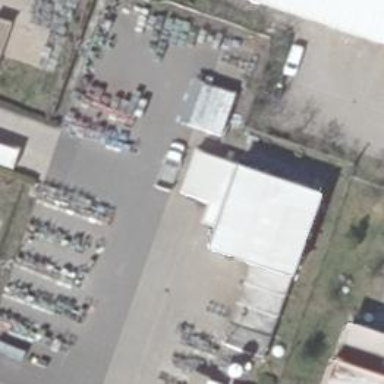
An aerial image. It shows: Trade shop.